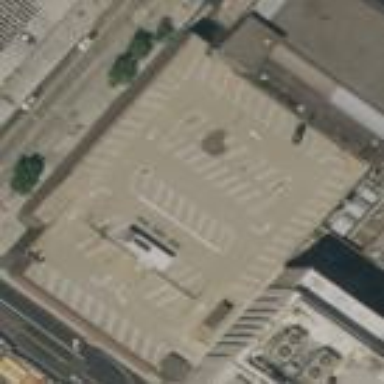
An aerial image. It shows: Multi-storey parking building.